Aerial crown-view tile of a tropical tree (Barro Colorado Island, Panama), acquired 20241112:
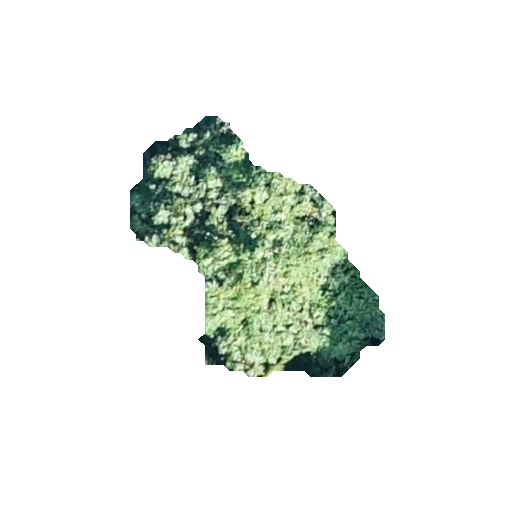
Species: Cecropia insignis
GBIF accepted scientific name: Cecropia insignis
Crown area: 60.352 m²